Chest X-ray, PA view. Patient: 26 years old, sex M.
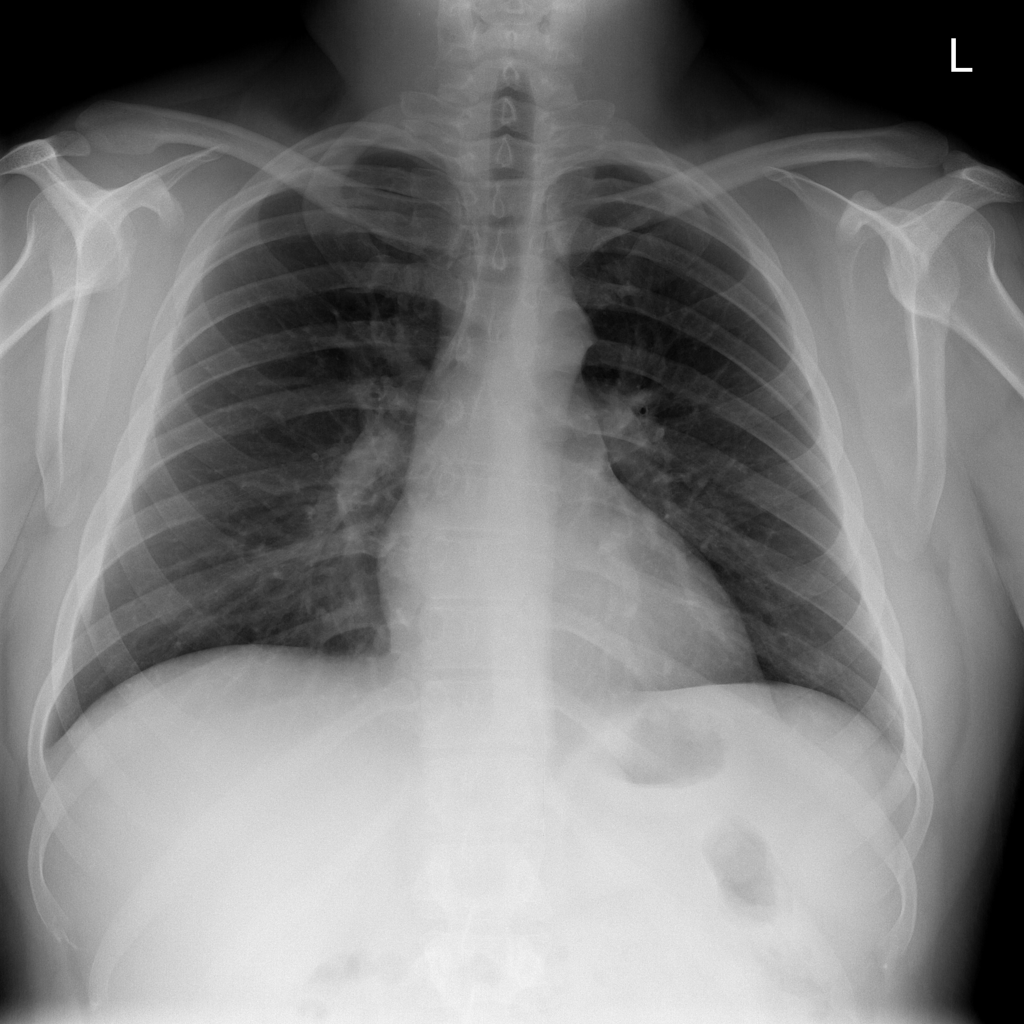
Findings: No Finding